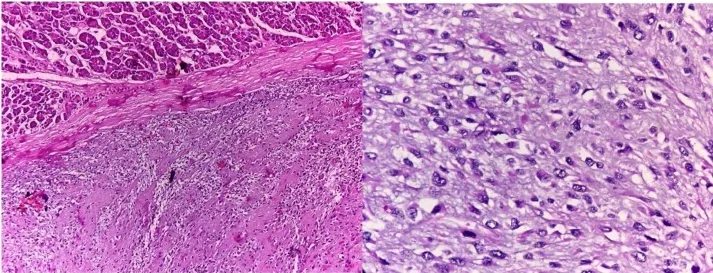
Hematoxylin and eosin staining.
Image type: pathology (h&e)